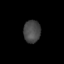
Tissue: skin
Cell type: T cells
Senescence score: 0.2314
Nuclear area (px): 367
Mean DAPI intensity: 73.243